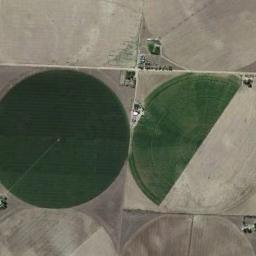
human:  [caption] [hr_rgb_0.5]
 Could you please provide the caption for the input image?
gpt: A dark green circular farmland and several khaki fan-shaped farmlands are neatly arranged on the ground .

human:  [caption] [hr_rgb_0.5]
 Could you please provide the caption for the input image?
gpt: Two circle farmland are in the bare land .

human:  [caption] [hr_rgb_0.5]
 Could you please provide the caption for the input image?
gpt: Six neatly arranged circular farmland mixed with green and earthy yellow .

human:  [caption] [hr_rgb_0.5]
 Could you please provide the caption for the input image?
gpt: There are round fields on the right .

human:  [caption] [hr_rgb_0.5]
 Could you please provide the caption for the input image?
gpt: There are two circular farmlands next to each other .